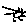
Label: sun